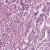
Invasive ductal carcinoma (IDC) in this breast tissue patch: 1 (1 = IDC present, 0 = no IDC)